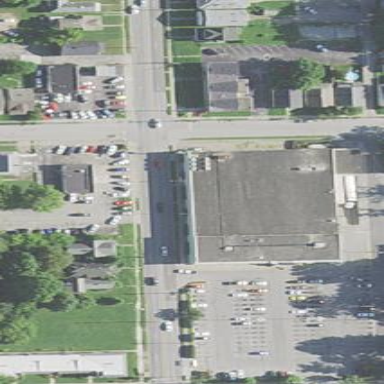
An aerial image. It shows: Building that houses supermarket.